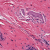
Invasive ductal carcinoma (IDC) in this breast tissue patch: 0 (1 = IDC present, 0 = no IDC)